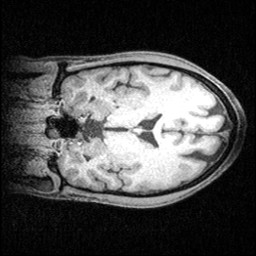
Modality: T1w
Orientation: coronal
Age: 24
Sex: male
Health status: healthy